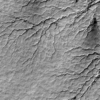
Label: not_dusty